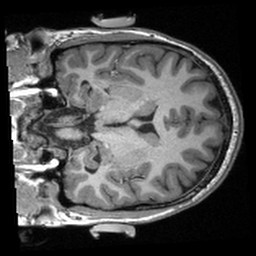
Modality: T1w
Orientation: coronal
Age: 21
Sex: female
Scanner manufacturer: siemens
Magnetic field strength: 3 T
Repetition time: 2.3 s
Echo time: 0.00308 s